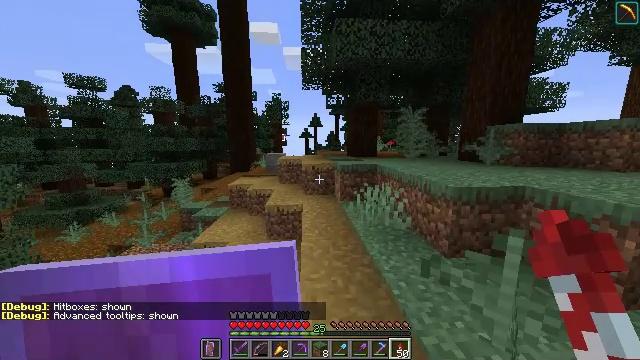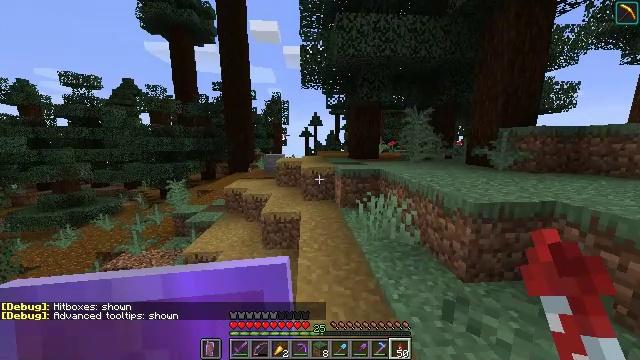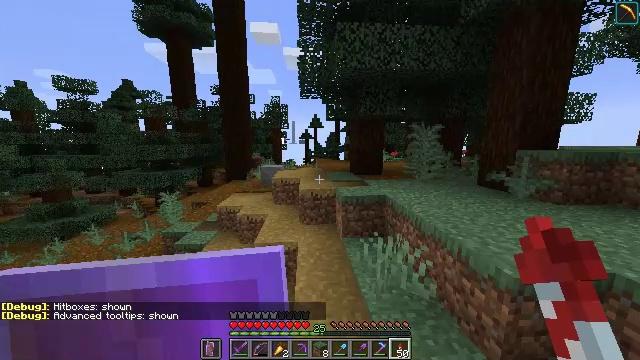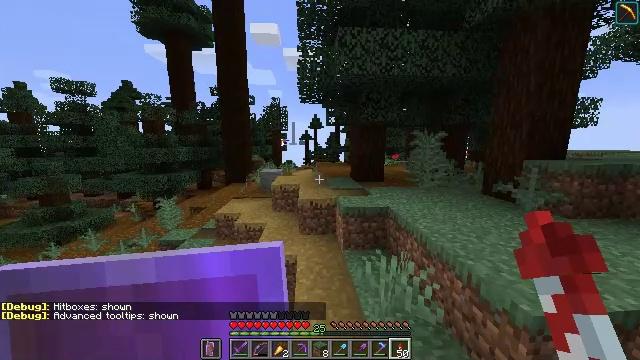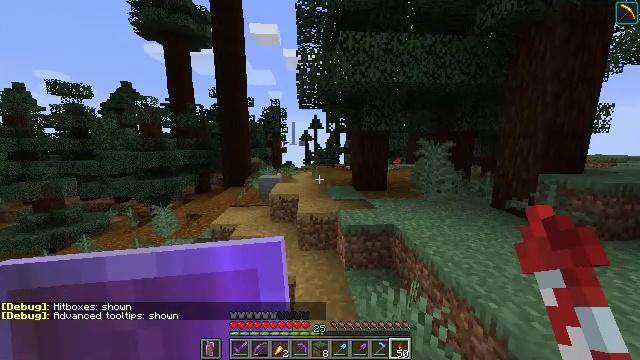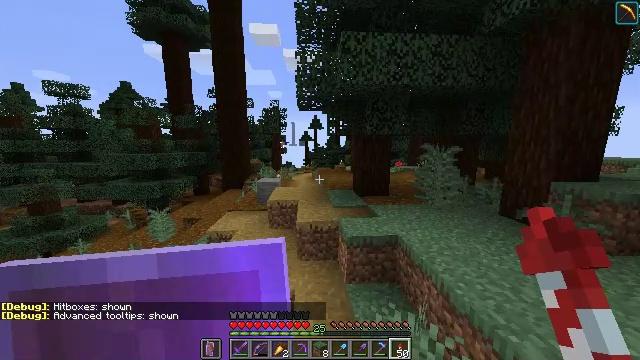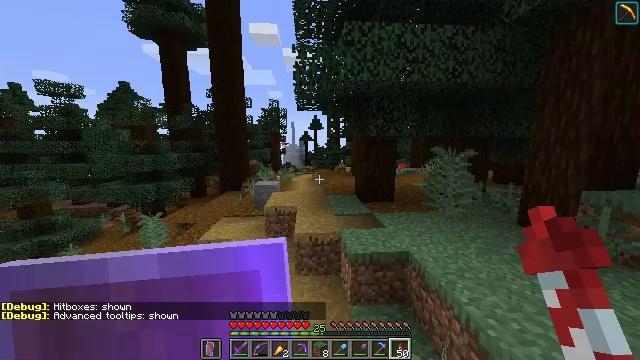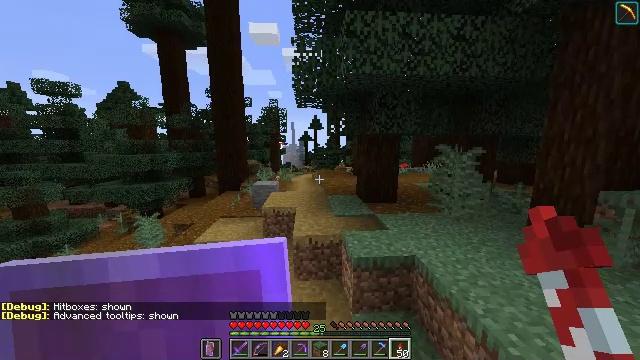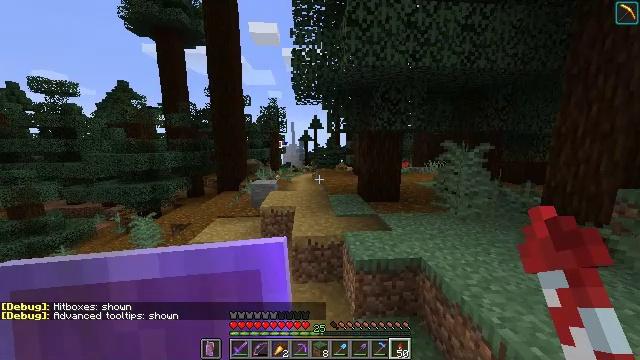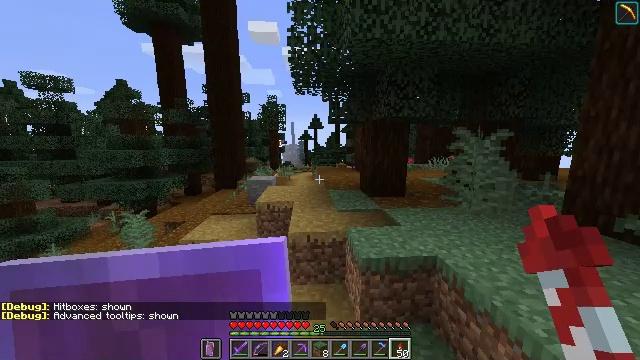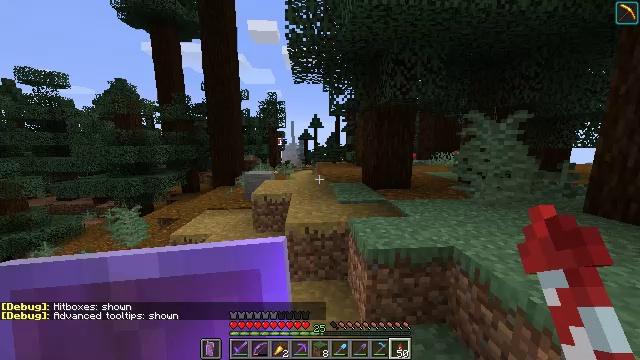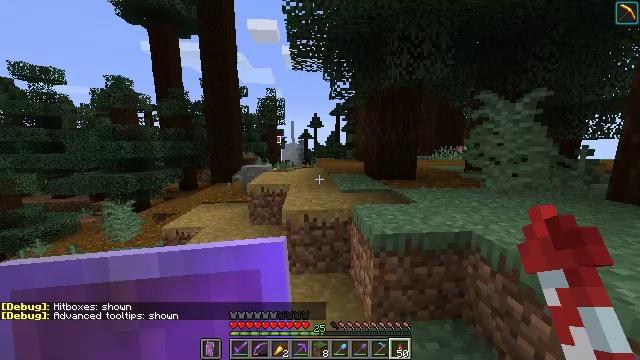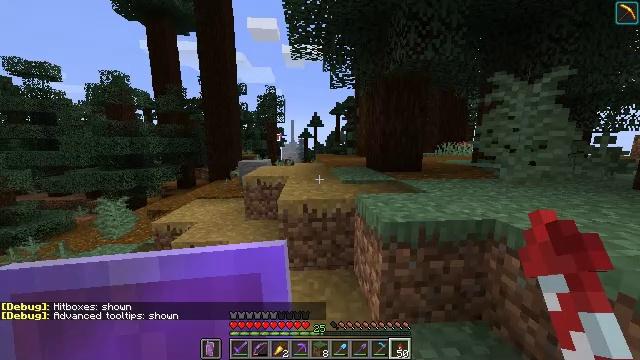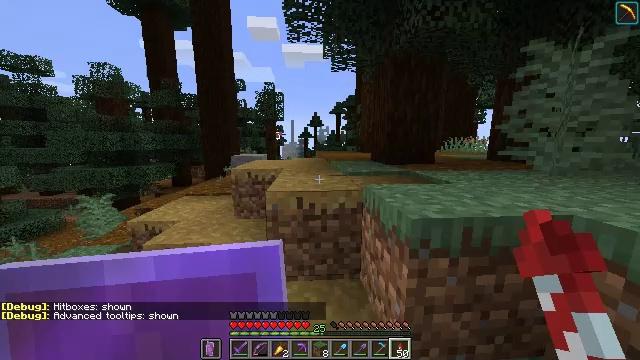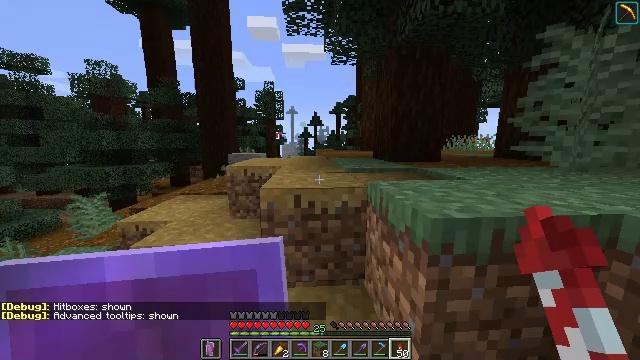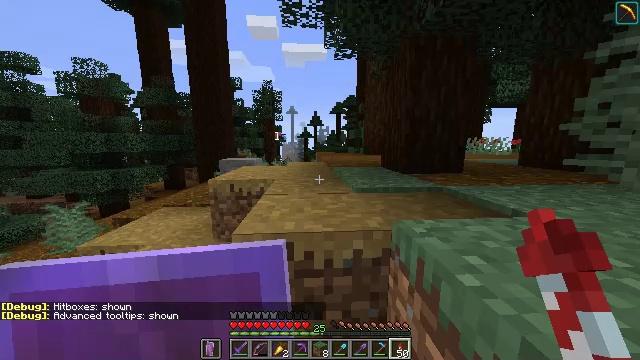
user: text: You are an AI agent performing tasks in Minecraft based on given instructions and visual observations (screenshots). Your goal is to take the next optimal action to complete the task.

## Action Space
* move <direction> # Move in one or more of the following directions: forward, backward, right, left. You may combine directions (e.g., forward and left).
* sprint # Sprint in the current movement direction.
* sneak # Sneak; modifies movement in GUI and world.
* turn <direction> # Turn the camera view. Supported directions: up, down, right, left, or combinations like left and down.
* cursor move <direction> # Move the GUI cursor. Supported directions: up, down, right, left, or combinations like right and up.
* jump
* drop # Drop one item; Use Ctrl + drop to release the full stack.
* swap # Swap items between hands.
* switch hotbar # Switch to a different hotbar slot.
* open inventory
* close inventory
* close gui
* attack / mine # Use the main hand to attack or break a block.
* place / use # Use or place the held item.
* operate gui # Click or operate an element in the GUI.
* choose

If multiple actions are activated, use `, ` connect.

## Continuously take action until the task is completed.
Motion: motion action
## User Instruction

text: Break the fern to clear the area.
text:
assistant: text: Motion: move forward, sprint, jump
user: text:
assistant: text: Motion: move forward, sprint, jump
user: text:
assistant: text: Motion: move forward, sprint, jump
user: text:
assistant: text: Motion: move forward, sprint, jump
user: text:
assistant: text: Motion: move forward, sprint, jump
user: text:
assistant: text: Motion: move forward, sprint, jump
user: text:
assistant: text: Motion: move forward, sprint
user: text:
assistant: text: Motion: move forward, sprint
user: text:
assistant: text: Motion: move forward, sprint
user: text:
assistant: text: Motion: move forward, sprint
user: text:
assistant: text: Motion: move forward, sprint
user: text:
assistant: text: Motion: move forward, sprint, jump
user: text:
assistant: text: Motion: move forward, sprint, jump
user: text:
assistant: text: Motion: move forward, sprint, jump
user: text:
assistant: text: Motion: move forward, sprint, jump
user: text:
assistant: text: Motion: move forward, sprint, jump
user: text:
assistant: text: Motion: move forward, sprint, jump
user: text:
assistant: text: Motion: move forward, sprint
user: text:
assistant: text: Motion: move forward, sprint
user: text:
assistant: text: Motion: move forward, sprint
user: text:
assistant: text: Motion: move forward, sprint
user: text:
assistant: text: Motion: move forward, sprint
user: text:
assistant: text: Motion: move forward, sprint
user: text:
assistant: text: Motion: move forward, sprint
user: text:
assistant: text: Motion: move forward, sprint
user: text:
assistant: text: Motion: move forward, sprint
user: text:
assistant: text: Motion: move forward, sprint
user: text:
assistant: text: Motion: move forward, sprint
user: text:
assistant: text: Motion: move forward, sprint
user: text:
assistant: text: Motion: move forward, sprint